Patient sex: M
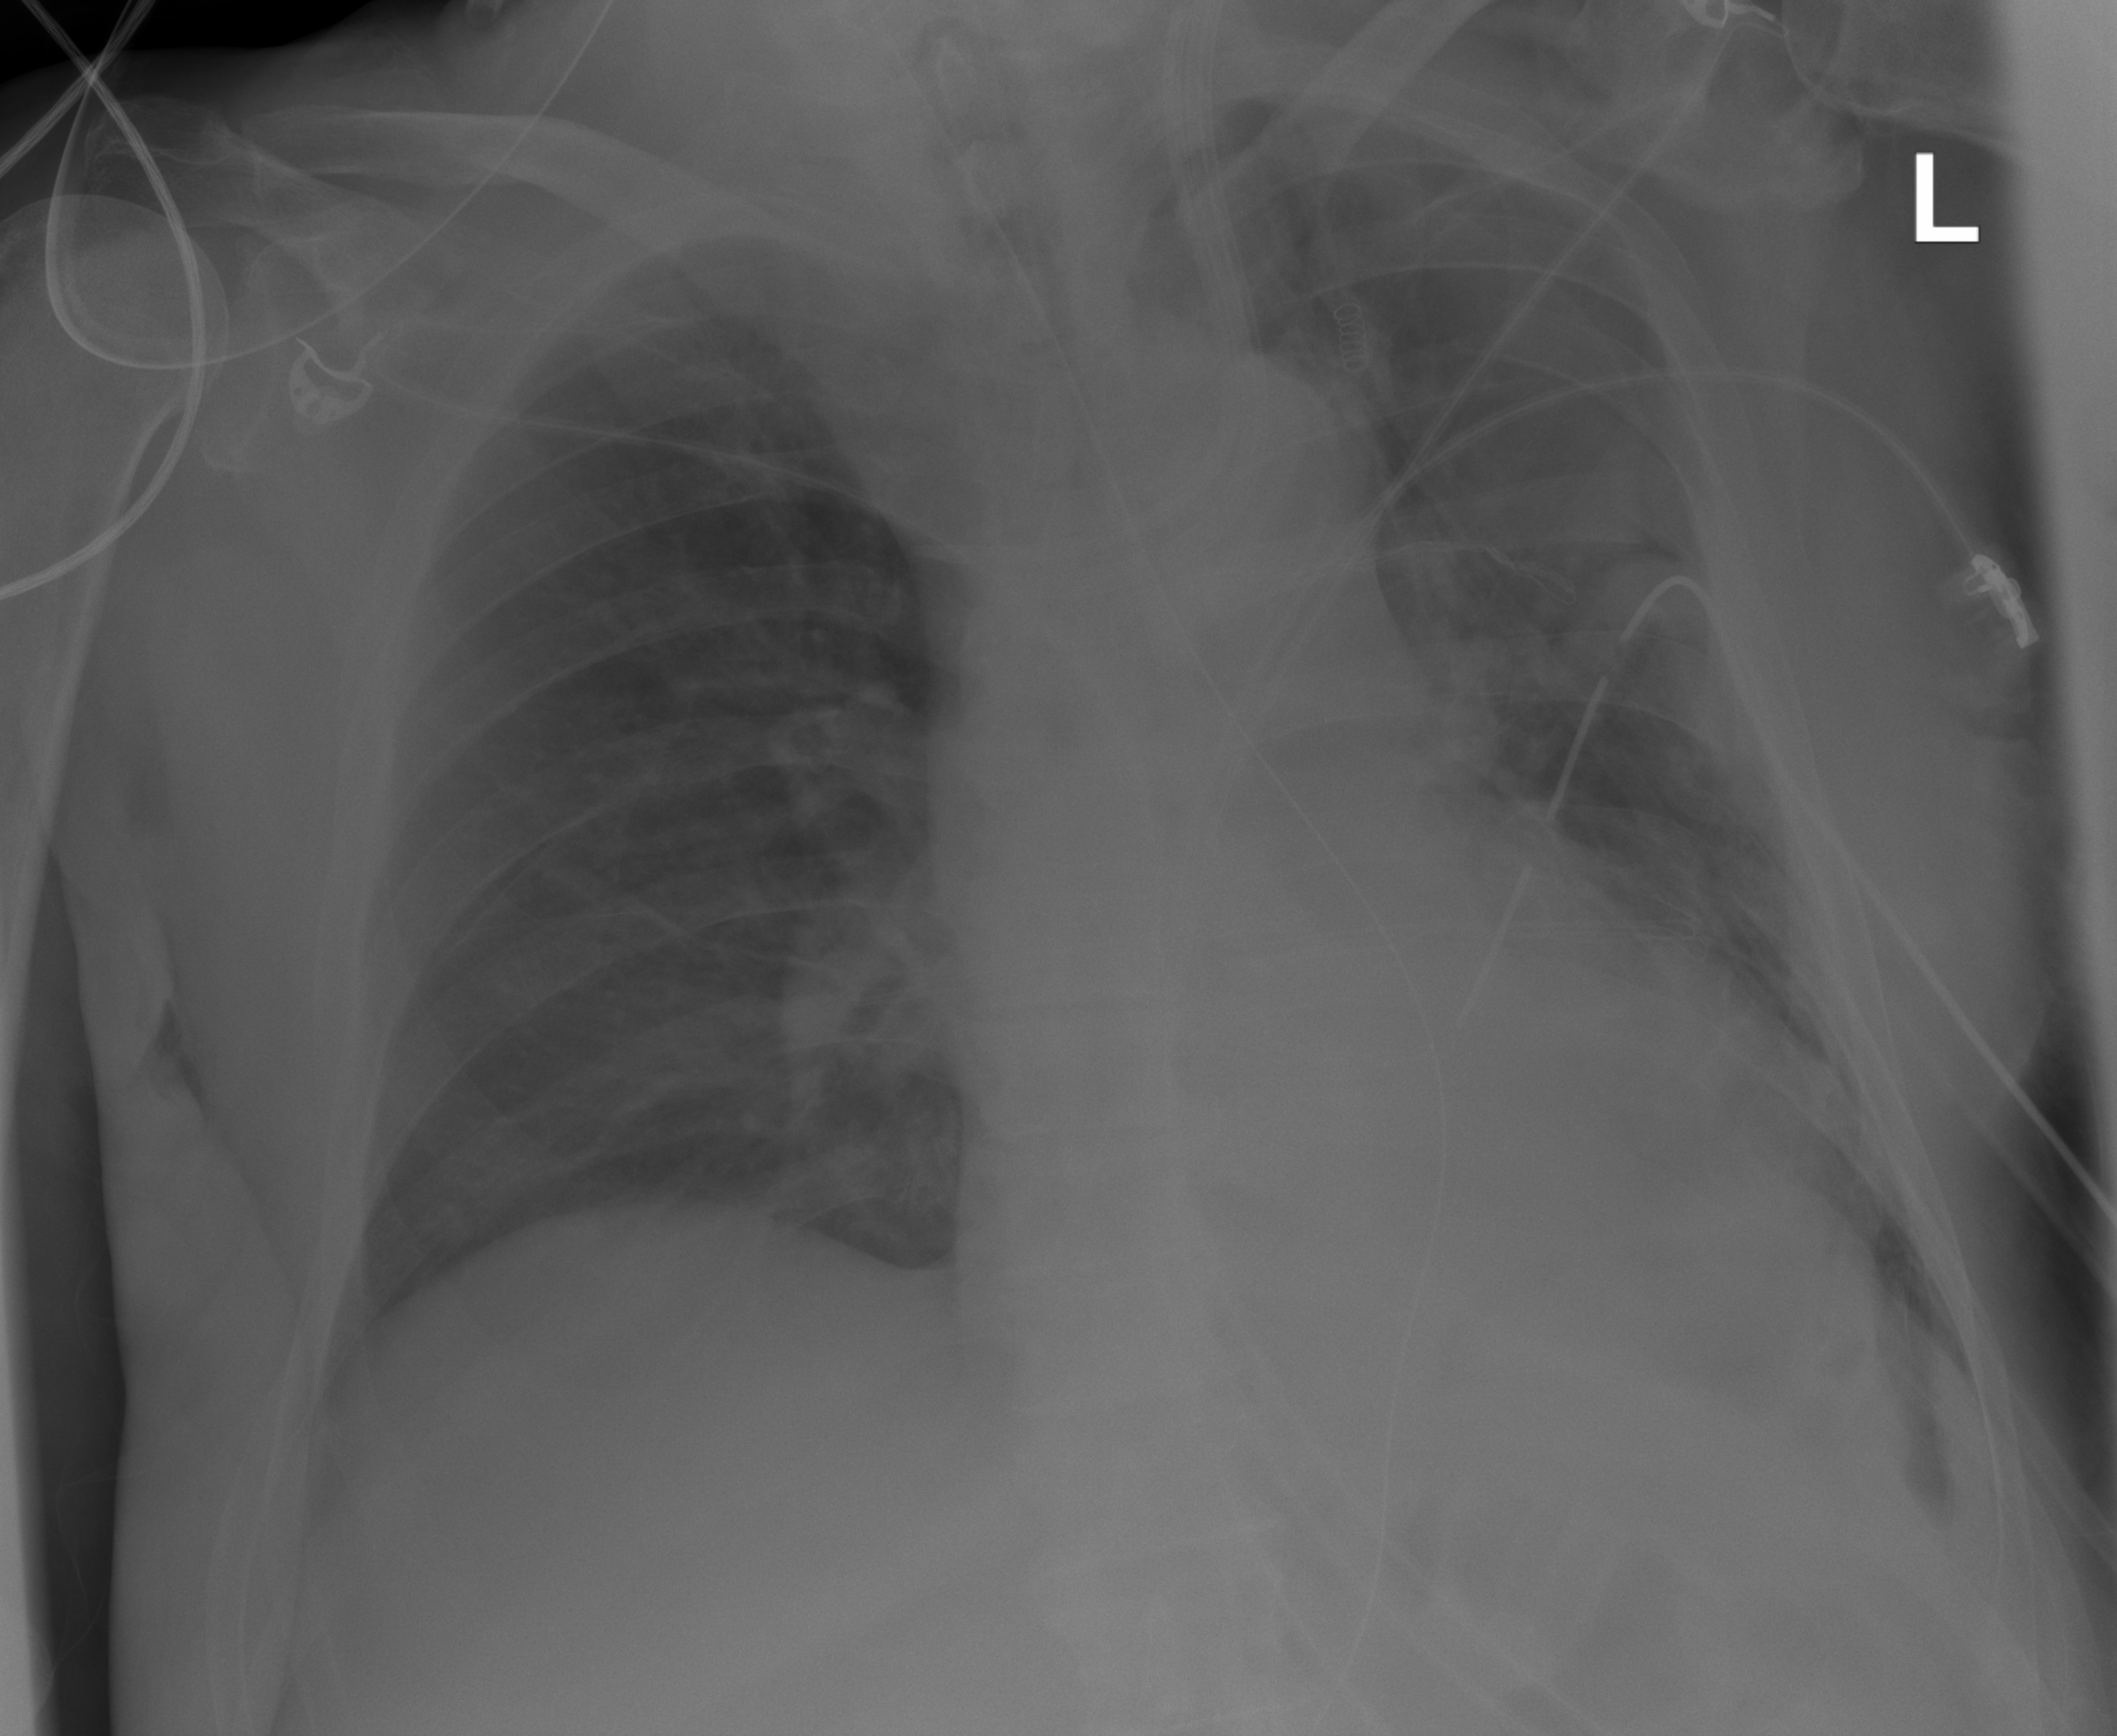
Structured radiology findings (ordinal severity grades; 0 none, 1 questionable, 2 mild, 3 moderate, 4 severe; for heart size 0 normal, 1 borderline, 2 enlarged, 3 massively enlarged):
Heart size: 2
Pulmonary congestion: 0
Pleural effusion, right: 0
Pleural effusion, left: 2
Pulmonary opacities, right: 2
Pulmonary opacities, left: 2
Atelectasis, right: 2
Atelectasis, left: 3